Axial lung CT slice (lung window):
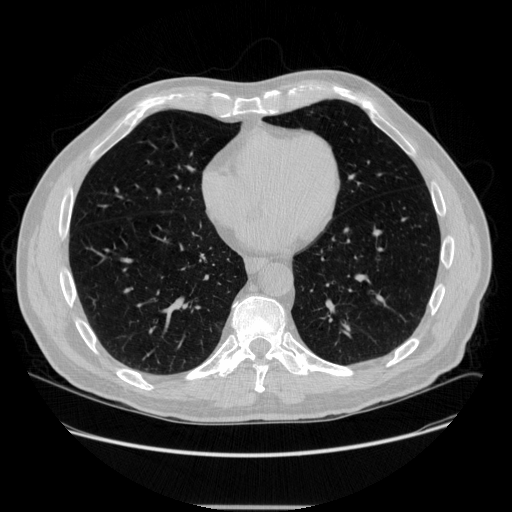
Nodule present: no